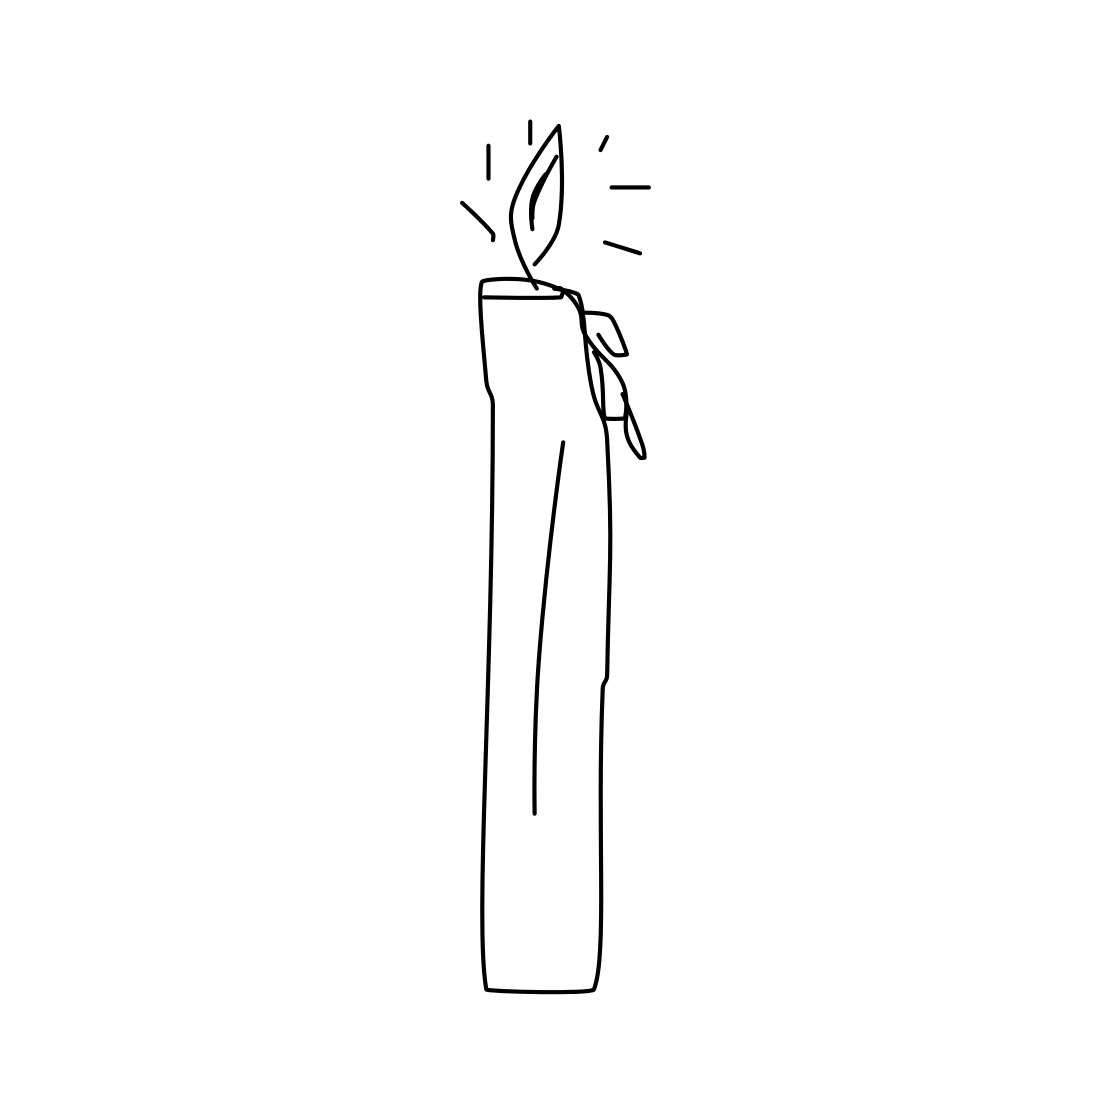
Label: candle